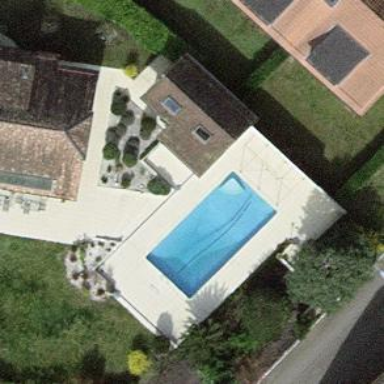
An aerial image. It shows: Swimming pool located in leisure land.